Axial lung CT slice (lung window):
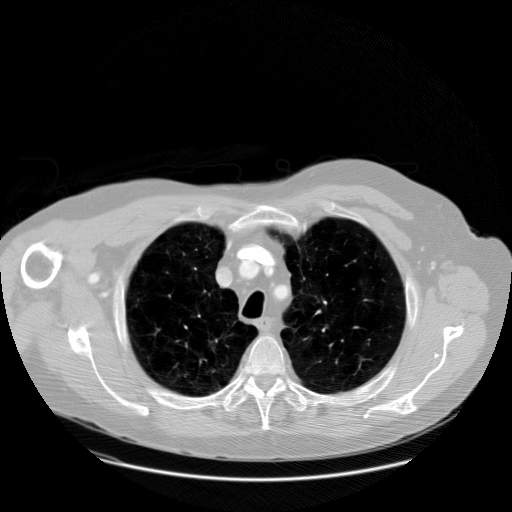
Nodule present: no